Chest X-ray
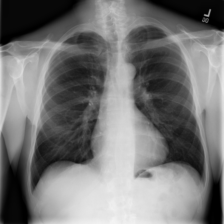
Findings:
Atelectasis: negative
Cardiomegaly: negative
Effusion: negative
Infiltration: positive
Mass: negative
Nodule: negative
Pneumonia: negative
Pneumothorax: negative
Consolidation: negative
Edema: negative
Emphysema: negative
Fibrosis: negative
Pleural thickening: negative
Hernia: negative